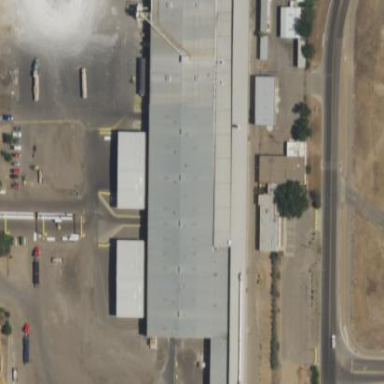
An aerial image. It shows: Warehouse building.